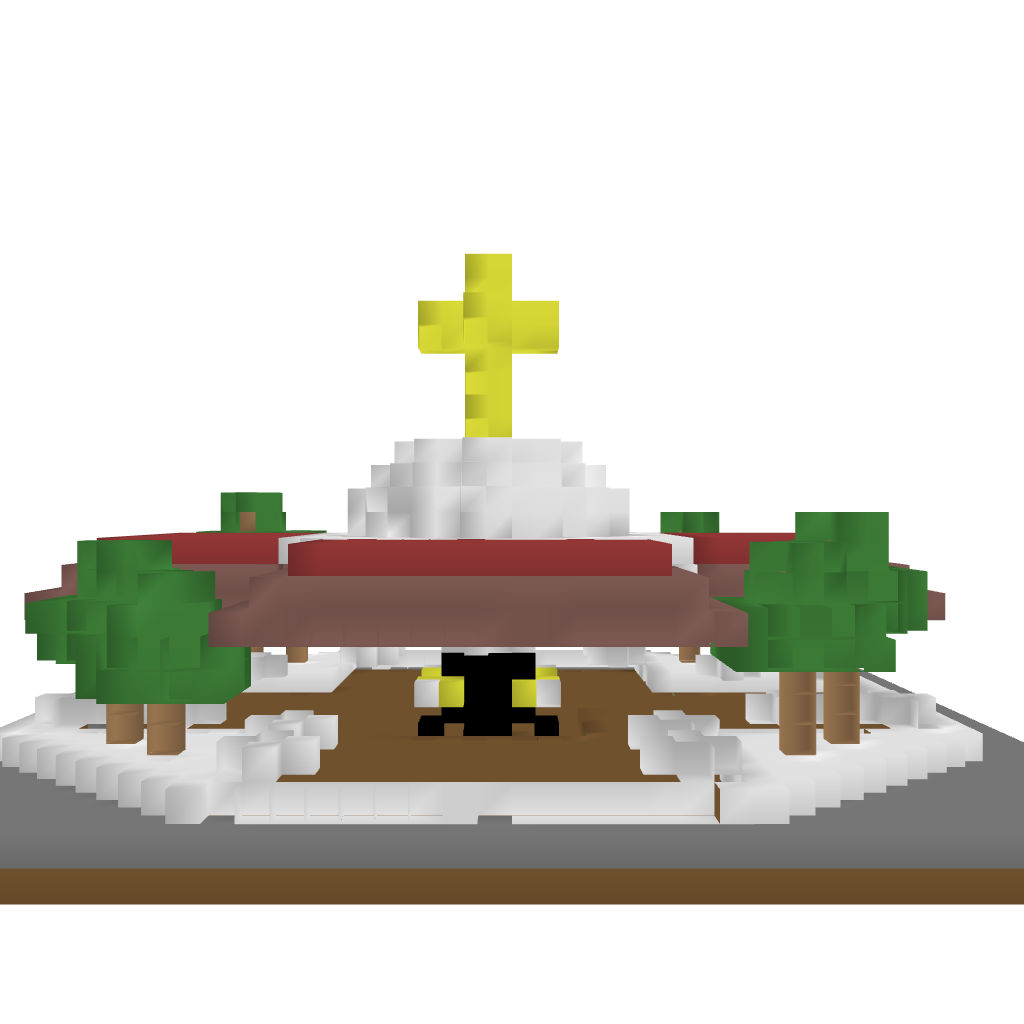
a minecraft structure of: Herobrine temple high quality